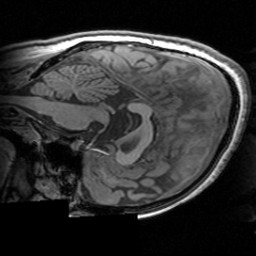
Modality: T1w
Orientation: sagittal
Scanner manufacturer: siemens
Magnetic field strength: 3 T
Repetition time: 1.63 s
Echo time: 0.00311 s